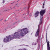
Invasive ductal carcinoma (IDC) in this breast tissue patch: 1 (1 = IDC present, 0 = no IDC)